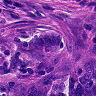
Metastatic tissue present: yes